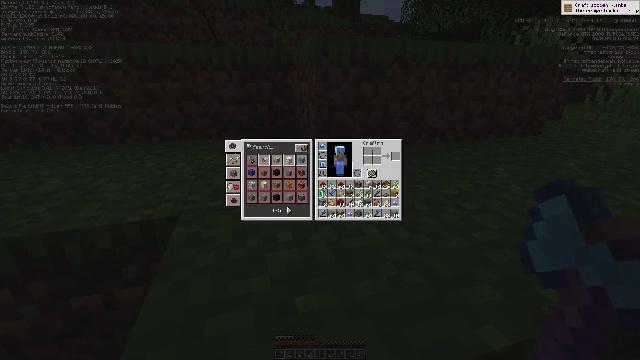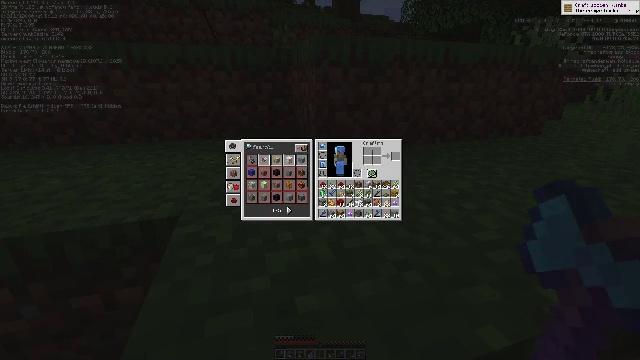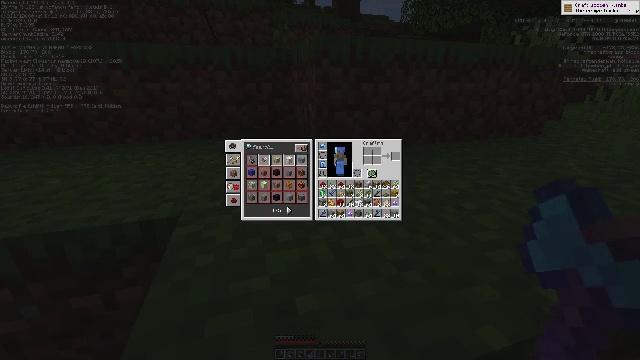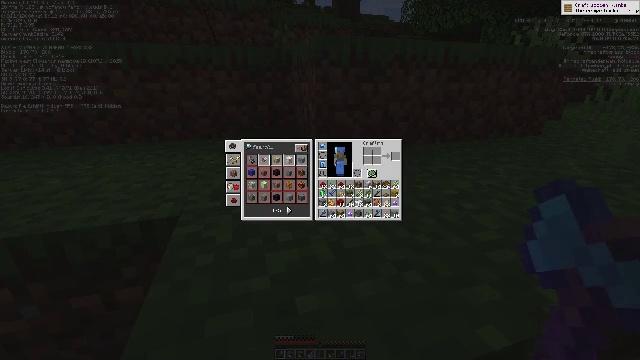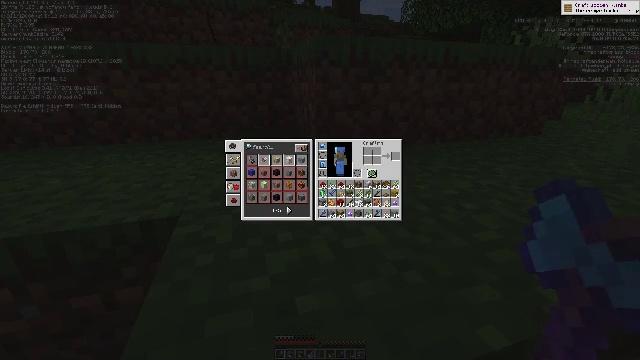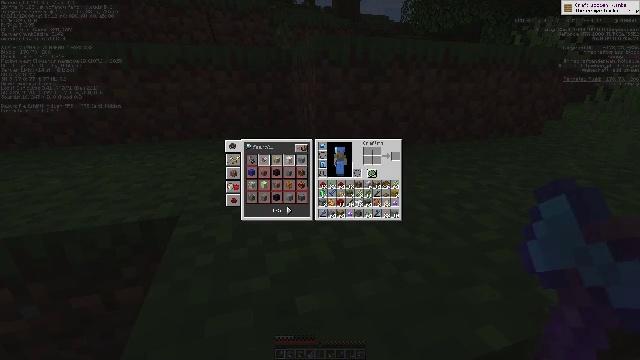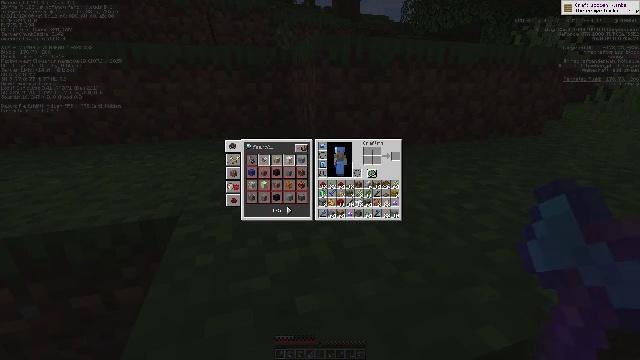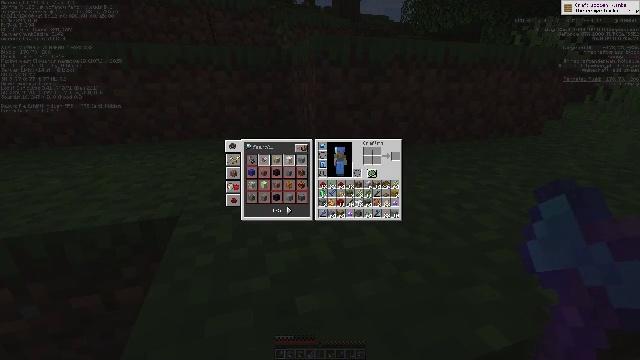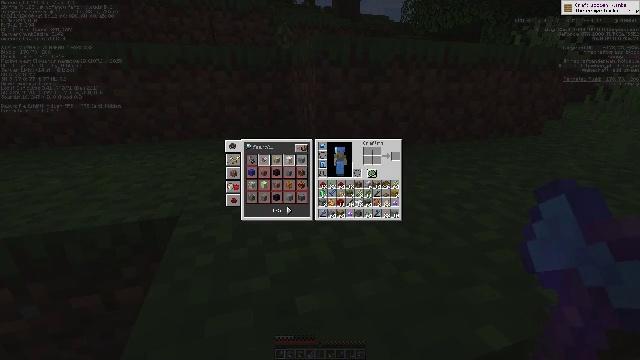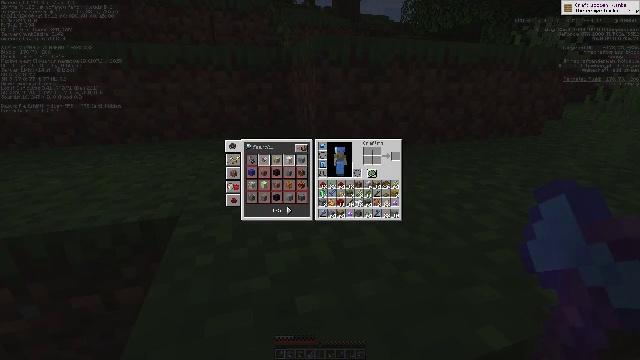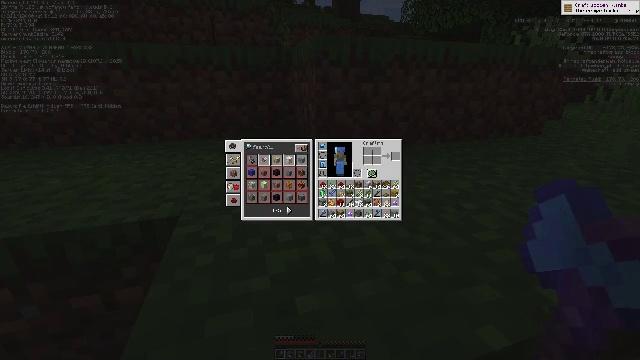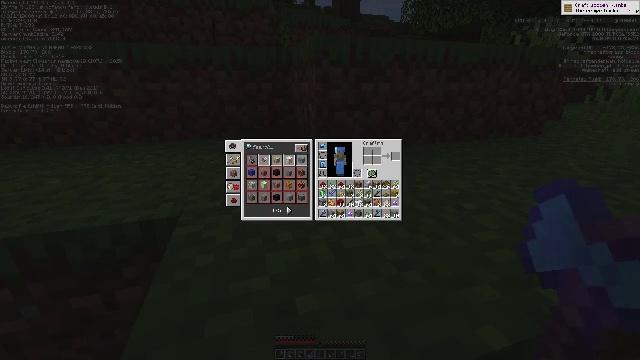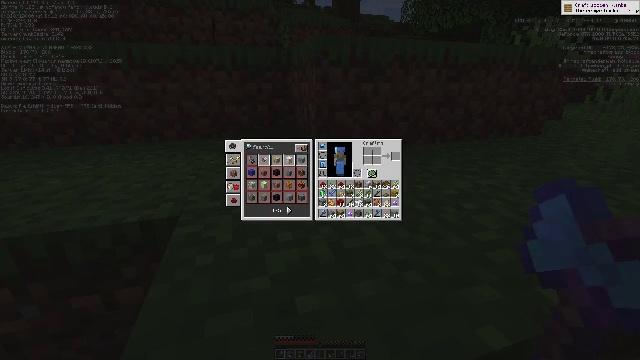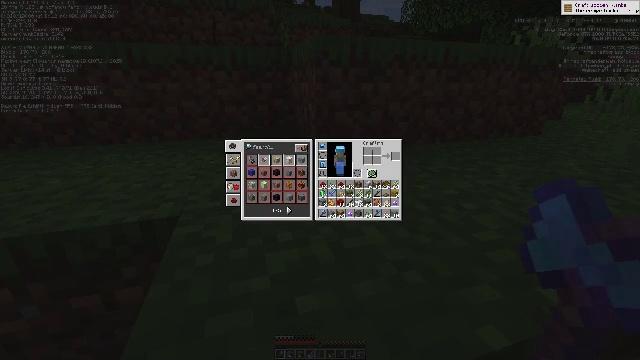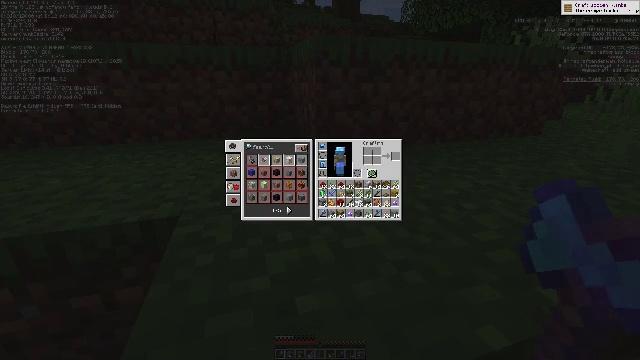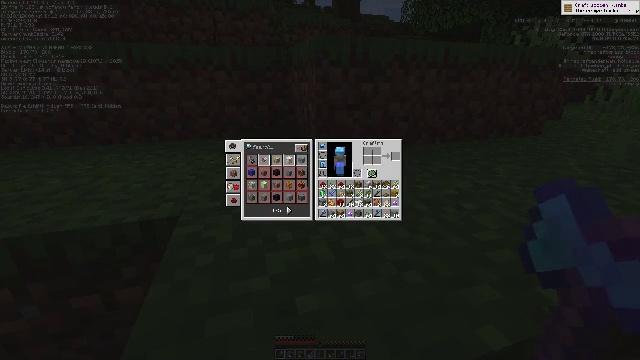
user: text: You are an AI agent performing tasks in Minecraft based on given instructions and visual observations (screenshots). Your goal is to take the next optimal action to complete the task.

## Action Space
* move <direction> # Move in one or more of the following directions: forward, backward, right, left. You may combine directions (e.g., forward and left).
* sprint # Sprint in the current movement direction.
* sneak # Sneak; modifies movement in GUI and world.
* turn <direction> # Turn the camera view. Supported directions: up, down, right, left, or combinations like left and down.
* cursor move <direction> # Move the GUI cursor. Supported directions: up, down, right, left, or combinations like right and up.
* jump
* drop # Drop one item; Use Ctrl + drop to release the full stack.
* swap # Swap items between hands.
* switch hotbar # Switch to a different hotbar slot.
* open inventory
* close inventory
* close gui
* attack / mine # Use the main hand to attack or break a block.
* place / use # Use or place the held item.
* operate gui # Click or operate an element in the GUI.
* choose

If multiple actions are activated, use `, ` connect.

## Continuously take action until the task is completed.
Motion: motion action
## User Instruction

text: Drop a blaze powder.
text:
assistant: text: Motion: no_op
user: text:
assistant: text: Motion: no_op
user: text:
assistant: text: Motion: no_op
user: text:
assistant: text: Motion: no_op
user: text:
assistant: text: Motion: no_op
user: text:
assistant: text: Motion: no_op
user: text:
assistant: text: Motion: no_op
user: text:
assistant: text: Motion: no_op
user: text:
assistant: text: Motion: no_op
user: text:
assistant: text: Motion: no_op
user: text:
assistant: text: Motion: no_op
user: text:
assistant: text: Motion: turn left and down
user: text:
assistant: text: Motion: turn left and down
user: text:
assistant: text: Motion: turn down
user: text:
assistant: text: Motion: no_op
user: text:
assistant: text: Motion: no_op
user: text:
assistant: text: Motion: turn down
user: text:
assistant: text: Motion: no_op
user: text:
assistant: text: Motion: no_op
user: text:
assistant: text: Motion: no_op
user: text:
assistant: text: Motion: no_op
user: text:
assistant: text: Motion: no_op
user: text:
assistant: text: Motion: no_op
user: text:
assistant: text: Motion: no_op
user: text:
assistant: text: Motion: no_op
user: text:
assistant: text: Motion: no_op
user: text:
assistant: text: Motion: no_op
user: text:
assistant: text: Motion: no_op
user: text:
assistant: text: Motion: no_op
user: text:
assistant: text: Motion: no_op